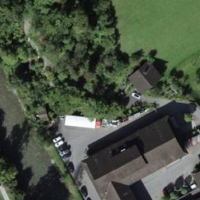
EUNIS habitat code: 54
Species observed at this site:
Cornus sanguinea
Prunus spinosa